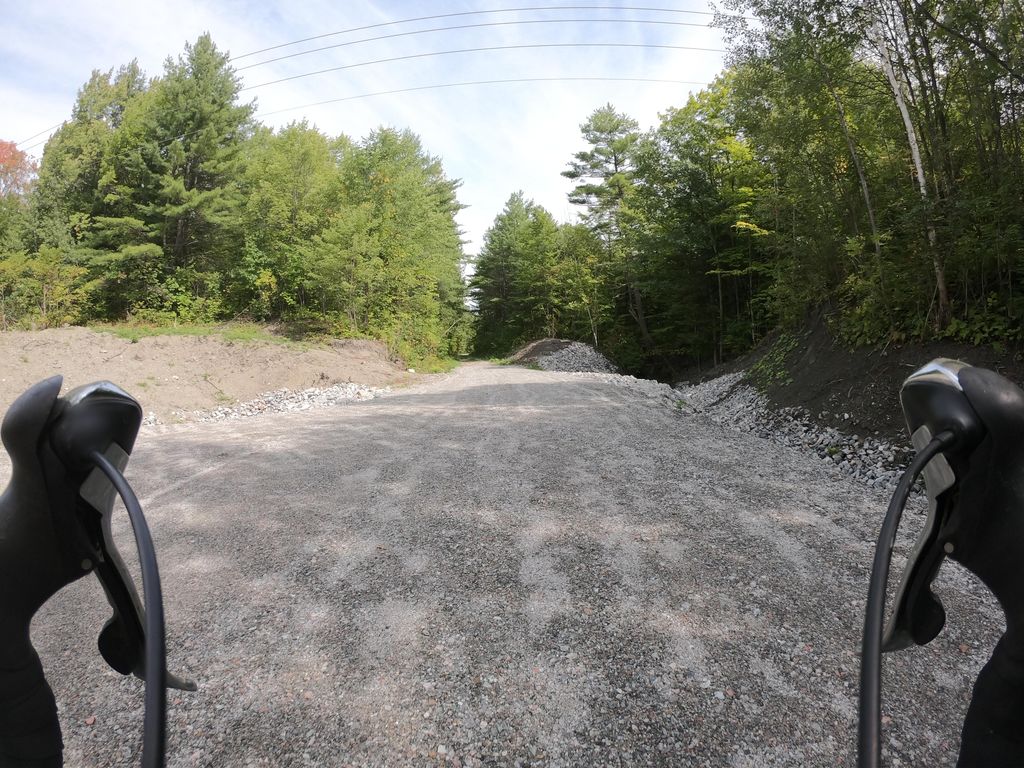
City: ottawa-gatineau